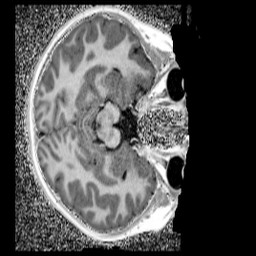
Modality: UNIT1_denoised
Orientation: axial
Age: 12
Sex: female
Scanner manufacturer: siemens
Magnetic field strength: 3 T
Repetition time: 4 s
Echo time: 0.00299 s